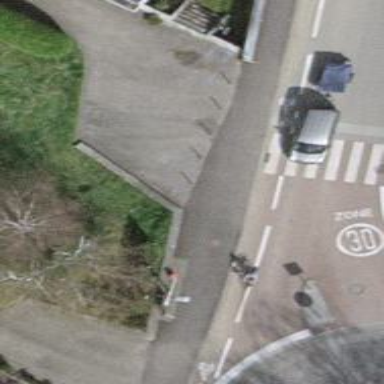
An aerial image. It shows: Rising bollard serving as barrier.